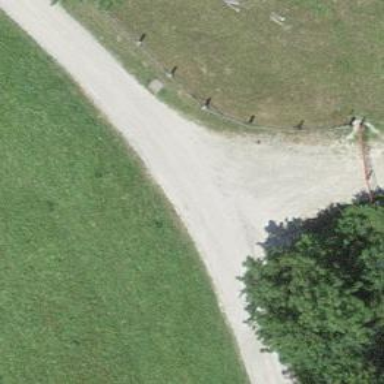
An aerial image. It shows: Gate.